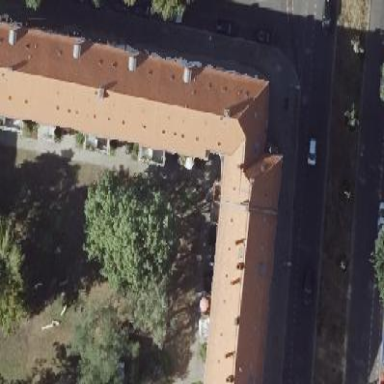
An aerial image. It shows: Gabled roof apartments building.